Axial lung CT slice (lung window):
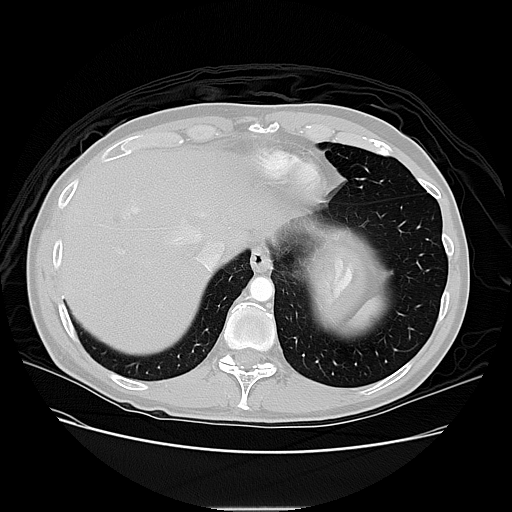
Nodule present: no